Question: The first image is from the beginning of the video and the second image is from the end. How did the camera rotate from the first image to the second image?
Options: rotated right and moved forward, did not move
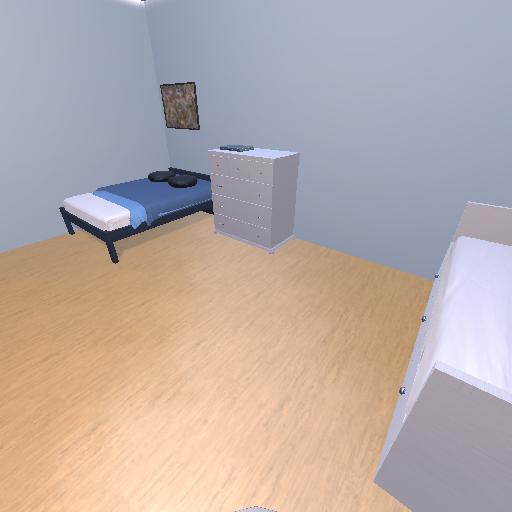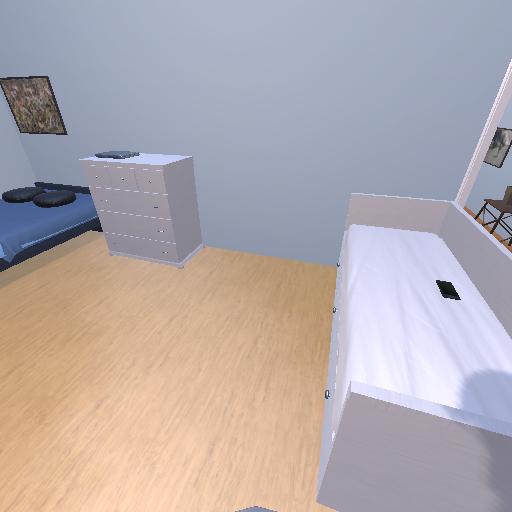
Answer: rotated right and moved forward